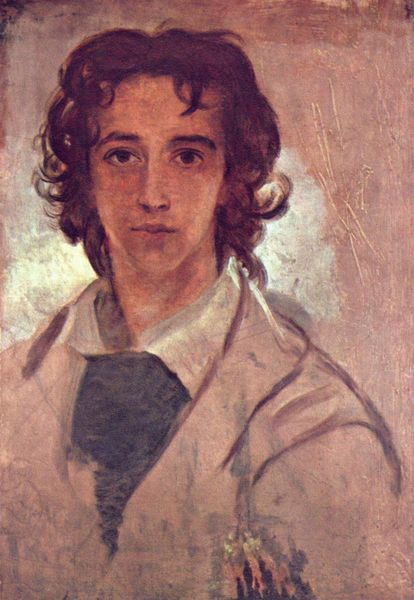
Titel: Selbstporträt als junger Mann
Künstler: George Frederick Watts
Standort: Guilford
Institution: Watts Gallery
Schlagwörter: blau, dunkel, gemälde, mann, schatten, weiß, aquarell, cezanne, gelb, grün, impressionismus, ocker, braun, frau, frisur, grau, haar, hell, hintergrund, kreide, licht, mund, nase, pastell, schwarz, skizze, stirn, zeichnung, blick, rot, schal, tuch, beige, malerei, schleife, anzug, hemd, jacke, jung, wand, augen, falten, gesicht, inkarnat, kragen, lang, mensch, bild, bildnis, hals, portrait, porträt, öl, auge, haare, halbfigur, mantel, stoff, strick, augenbrauen, brustbild, brünett, en face, frontal, hübsch, kinn, lippen, locke, locken, ohren, ovales gesicht, rosa, scheitel, schulter, schultern, schön, oval, wangen, studie, farbe, lila, violett, linien, duktus, einfach, krawatte, ernst, brauen, halstuch, pupillen, maler, altrosa, rosé, junge, wange, augenbraue, hemdkragen, jackett, revers, selbstporträt, striche, betrachter, anfang 20. jahrhundert, knabe, künstler, lockig, selbstbildnis, stirnfalten, kittel, arzt, pinsel, selbstportät, nasenlöcher, unvollendet, kerl, kravatte, jüngling, selbstportrait, körperschatten, schlips, frontalansicht, junger mann, männlich, picasso, ölskizze, fresko, grautöne, pullover, anzuf, dauerwelle, kratzer, jing, impressionist, protrait, schwungvoll, sete, dünner farbauftrag, pullunder, braunhaarig, jugendlicher, gesichtsform, hjackett, jscke, achselschweiß, frodo, blunt